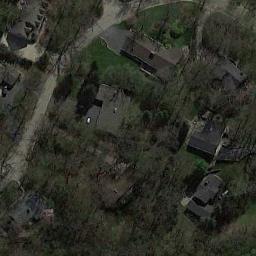
Label: residential